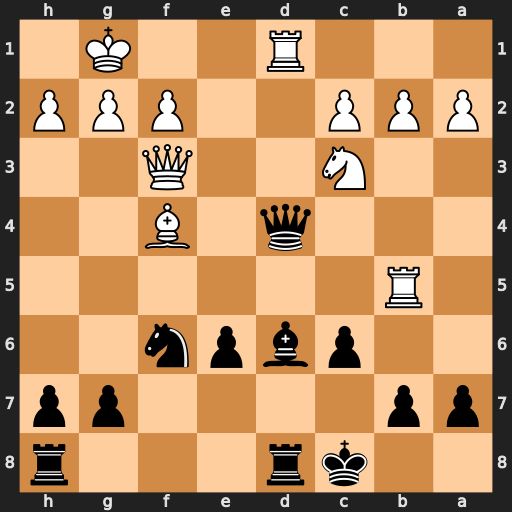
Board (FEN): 2kr3r/pp4pp/2pbpn2/1R6/3q1B2/2N2Q2/PPP2PPP/3R2K1
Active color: b
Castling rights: -
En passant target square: -
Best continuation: Qxf4 Qxf4 Bxf4